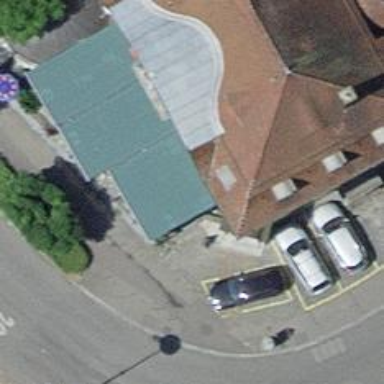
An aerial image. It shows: Restaurant.